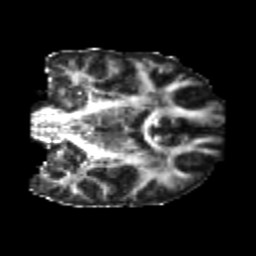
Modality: FA
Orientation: coronal
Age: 23
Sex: female
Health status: healthy
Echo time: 0.074 s